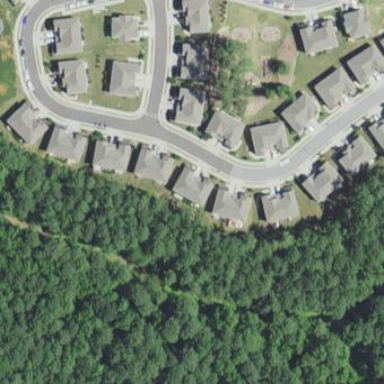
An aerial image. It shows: Residential area within neighborhood.